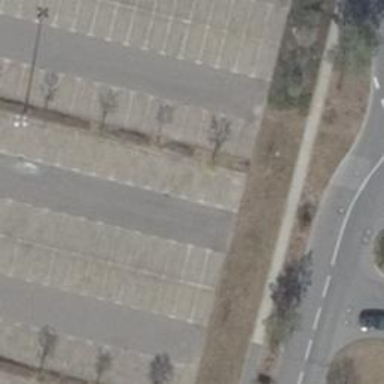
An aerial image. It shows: Road serving as parking aisle.